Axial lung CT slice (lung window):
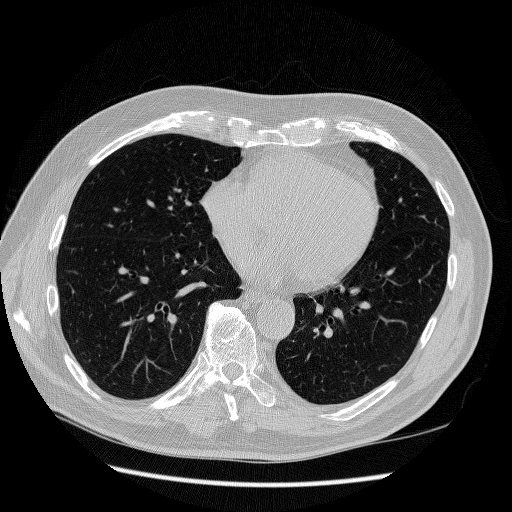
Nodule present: no